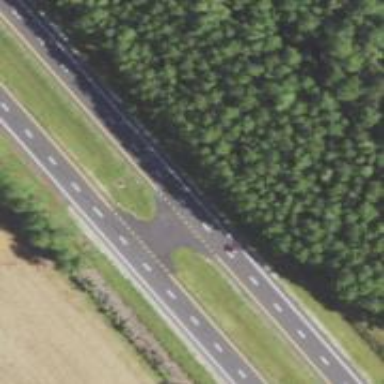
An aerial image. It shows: Trunk link highway.